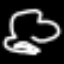
Label: frog